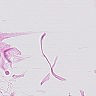
Metastatic tissue present: no